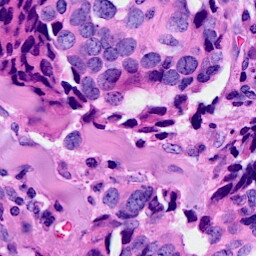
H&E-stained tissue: Breast